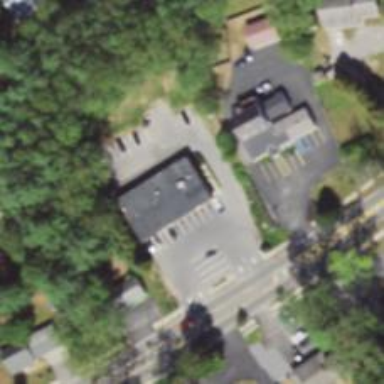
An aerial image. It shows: Convenience shop.